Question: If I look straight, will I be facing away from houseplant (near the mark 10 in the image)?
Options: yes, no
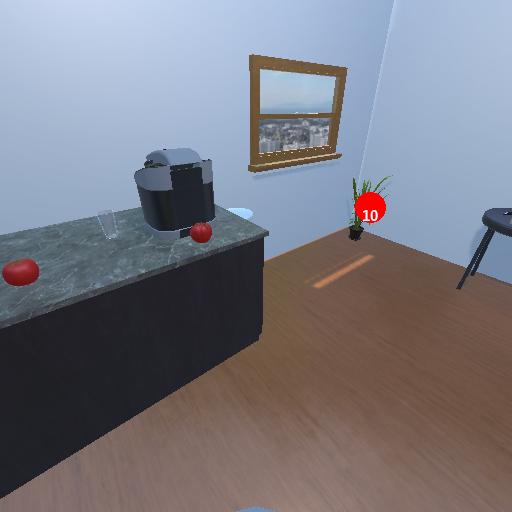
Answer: yes